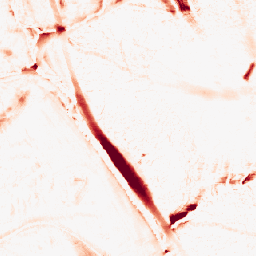
Category: morphological
Decomposition family: morphological_ellipse
Decomposition parameters: operation: opening
width: 20
height: 30
Upsampling method: nearest
Upsampling parameters: scale: 4
Upsampling scale: 4